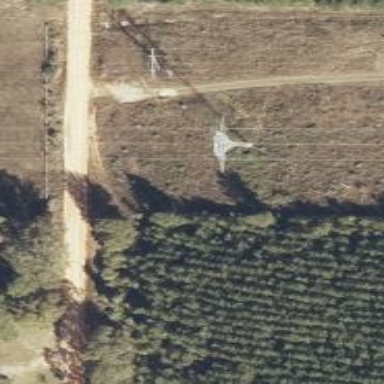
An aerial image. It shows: Lattice structure tower used for power transmission.